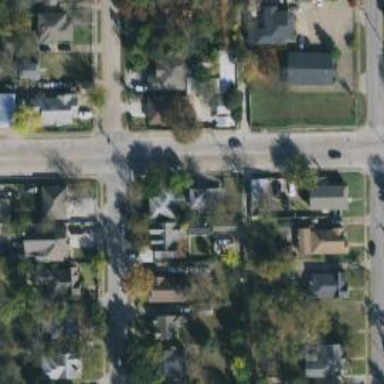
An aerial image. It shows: Alley classified as service road.